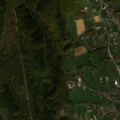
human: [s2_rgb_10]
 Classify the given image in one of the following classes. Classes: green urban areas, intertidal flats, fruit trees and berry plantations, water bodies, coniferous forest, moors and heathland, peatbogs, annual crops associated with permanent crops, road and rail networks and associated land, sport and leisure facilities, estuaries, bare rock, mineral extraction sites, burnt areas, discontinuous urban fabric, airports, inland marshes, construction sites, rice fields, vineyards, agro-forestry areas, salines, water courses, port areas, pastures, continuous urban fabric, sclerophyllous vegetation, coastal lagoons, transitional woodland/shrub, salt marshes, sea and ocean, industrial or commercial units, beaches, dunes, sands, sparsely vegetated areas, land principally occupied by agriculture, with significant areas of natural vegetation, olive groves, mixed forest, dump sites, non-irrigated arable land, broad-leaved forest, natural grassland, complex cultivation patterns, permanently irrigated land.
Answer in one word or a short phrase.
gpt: discontinuous urban fabric, complex cultivation patterns, broad-leaved forest, coniferous forest, mixed forest